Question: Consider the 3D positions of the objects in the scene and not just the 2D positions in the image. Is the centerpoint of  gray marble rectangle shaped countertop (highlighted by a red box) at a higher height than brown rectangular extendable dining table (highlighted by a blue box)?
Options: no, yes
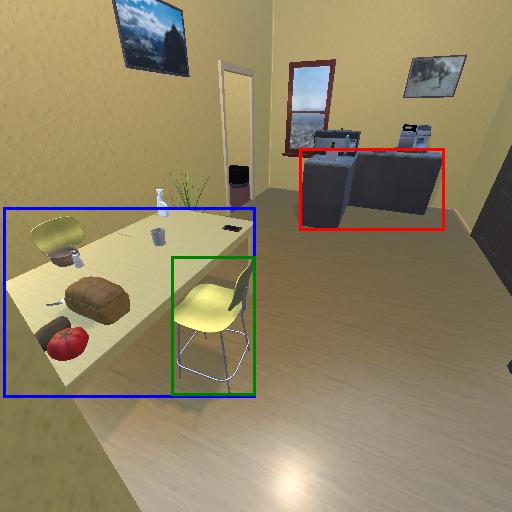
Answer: no